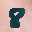
Label: 8